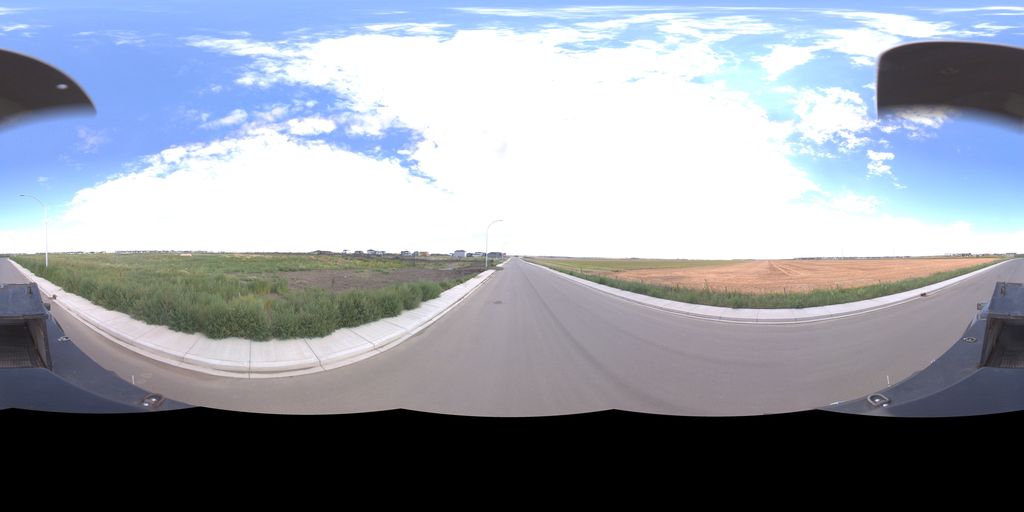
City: saskatoon